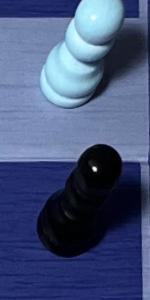
Label: Pawn_Black